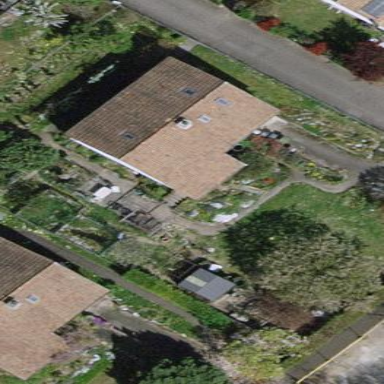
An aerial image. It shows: Garden surrounded by fence.